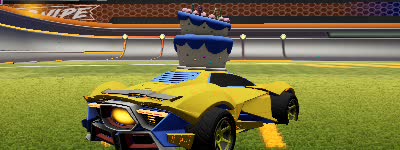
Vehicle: werewolf